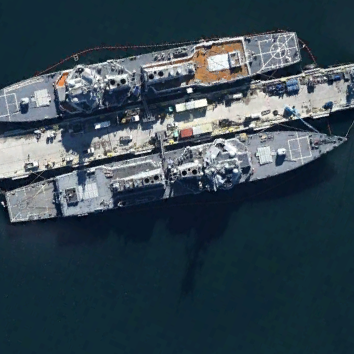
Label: destroyer